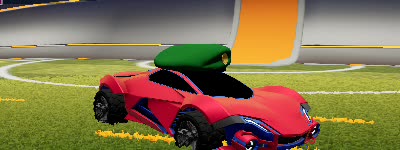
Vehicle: werewolf